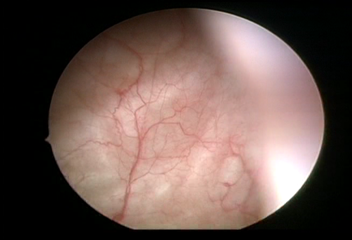
Modality: WLC
Class: Normal mucosa
Bladder cancer association: No